Question: I render two quads with OpenGL with equal z. When I have DEPTH enabled I get following image, but when it is off I get what I need one fruit over another. Is it possible to draw quads with equal z, as I want? My OGL settings:
'''
glEnable(GL_BLEND); glEnable(GL_ALPHA_TEST); glBlendFunc(GL_SRC_ALPHA, GL_ONE_MINUS_SRC_ALPHA);
'''

sorry I forgot to mention that left topmost quad I call to render first, and I use orthographic
when I render quads with different Z I get the same image, how to fix it?
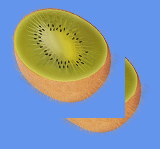
Answer: The z-buffer doesn't care about transparency and so you have to sort the drawing order of your quads by their approximate depth.
I would change their depth to be different (you can use an orthographic projection to have them appear the same size) and then draw the further quad first.
Also, it is never a good idea to draw two polygons at the same depth even without transparency because of <URL>.